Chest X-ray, PA view. Patient: 47 years old, sex F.
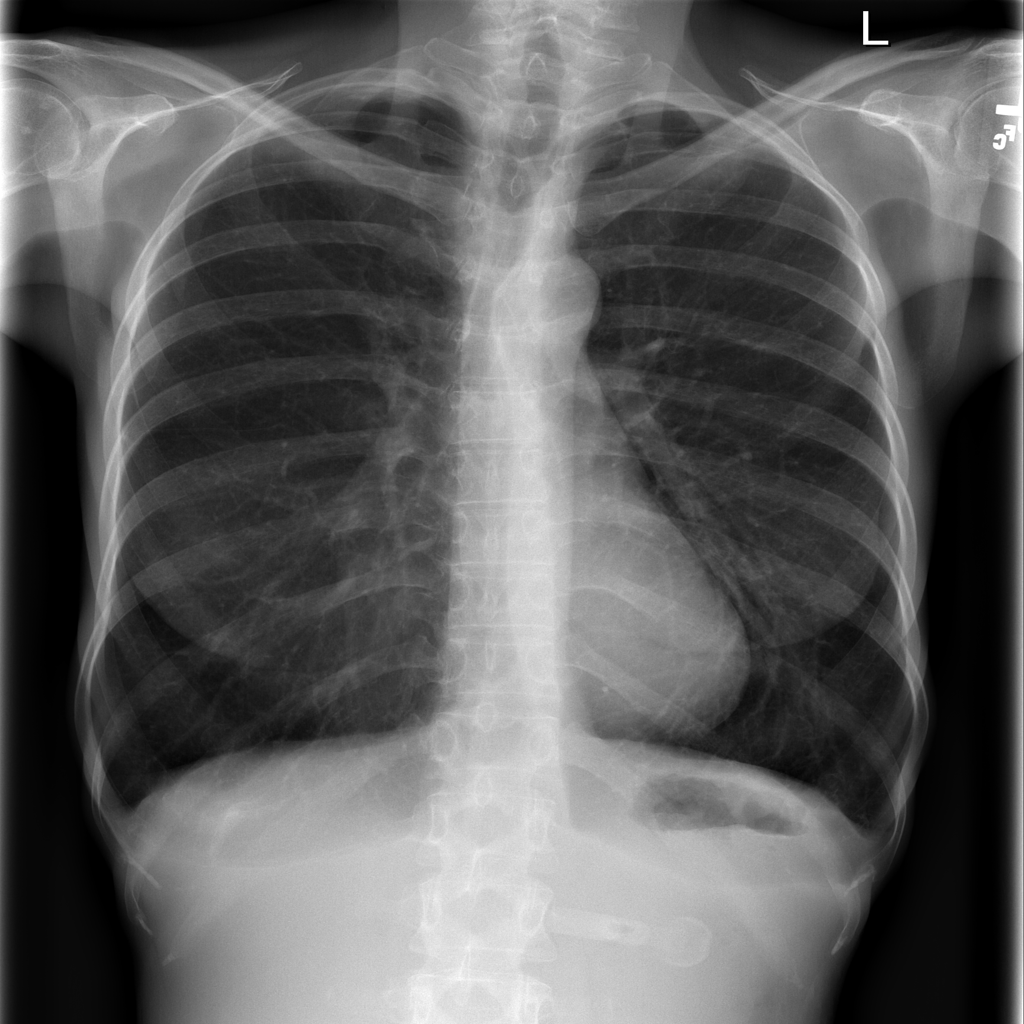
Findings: No Finding